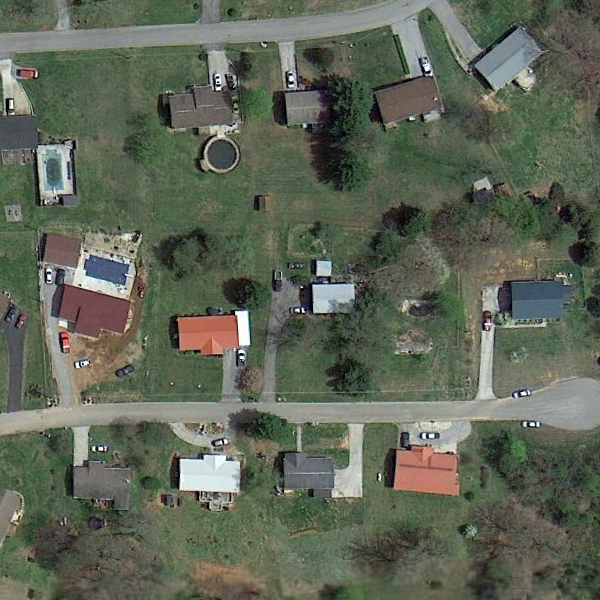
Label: MediumResidential